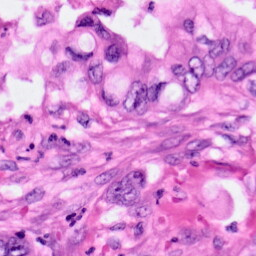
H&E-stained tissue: Pancreatic